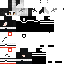
A female human skin with dark skin, wearing brown helmet dressed in a blue hoodie and black pants, featuring a closed mouth.